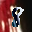
Label: 8